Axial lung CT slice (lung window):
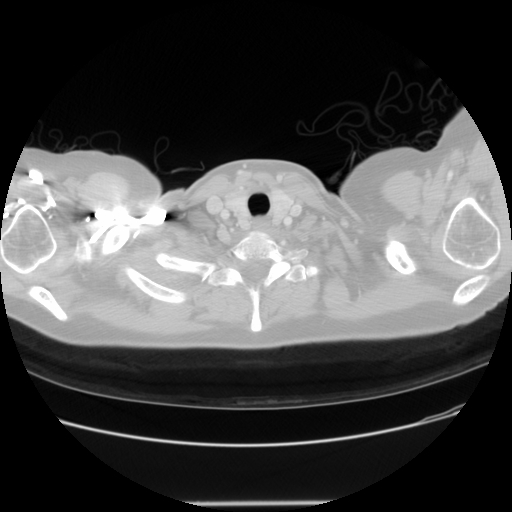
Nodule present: no